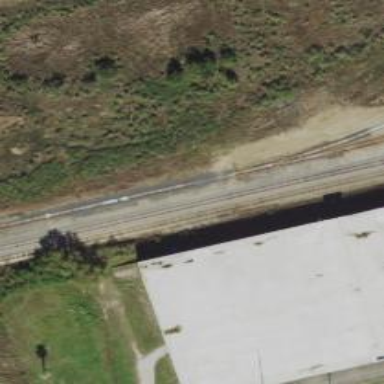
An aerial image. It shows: Abandoned railway spur.